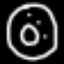
Label: donut